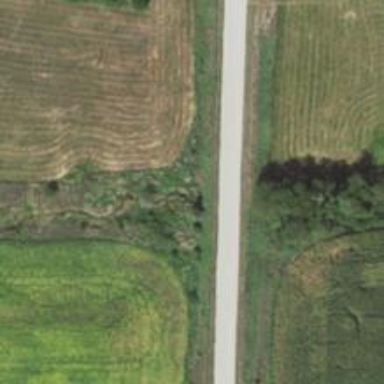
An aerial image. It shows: Culvert tunnel.